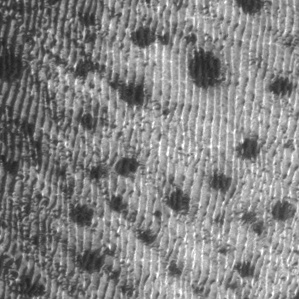
Label: frost